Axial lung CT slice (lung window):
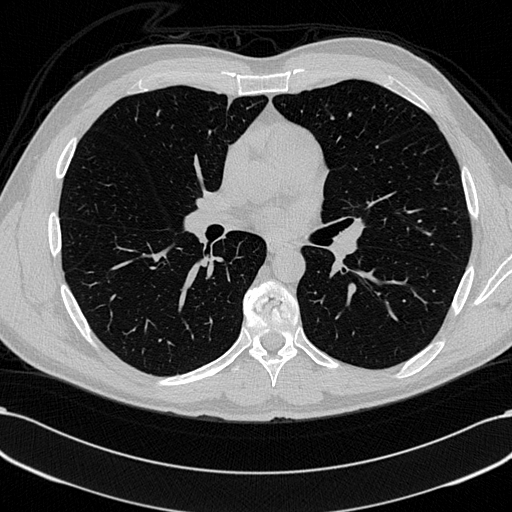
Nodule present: no